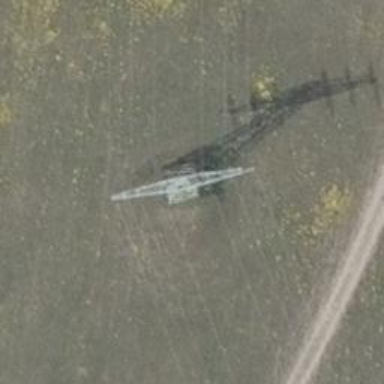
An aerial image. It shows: Power tower.